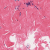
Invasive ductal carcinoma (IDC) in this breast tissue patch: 0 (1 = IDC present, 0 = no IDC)